Question: '''
var settings = {
channels : ["#channelname"],
server : "irc.twitch.tv",
port: 6667,
secure: false,
nick : "myBot",
password : "oauth:numbers"
}
var irc = require("irc");
var bot = new irc.Client(settings.server, settings.nick, {
channels: [settings.channels + " " + settings.password],
debug: false,
password: settings.password,
username: settings.nick
});
bot.say(settings.channels, "I'm here!");
console.log("Connected");
'''
This worked yesterday for me, but now it does not show the bot is even in the channel.
In command line I start the script with node scriptname.js and it says "Connected".
Is my config wrong?
Sometimes it connects, others it doesn't. Here are the bot values for when it's running:

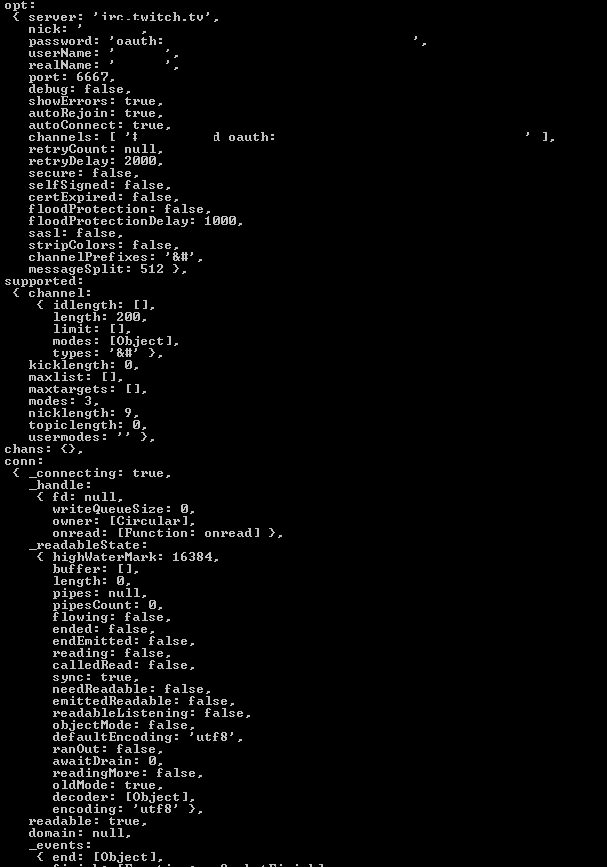
Answer: This is because the connection is happening asynchronously and you're not actually waiting for a connection to occur. It will print "Connected" immediately, but you never actually connected or waited for a connection to happen yet. 'bot.say' will not do anything until you're actually connected!
The proper way to detect if you're connected is to do something like this:
'''
bot.on('registered', function(message) {
console.log("Connected");
bot.say(settings.channels, "I'm here!");
});
'''